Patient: sex F, age 74
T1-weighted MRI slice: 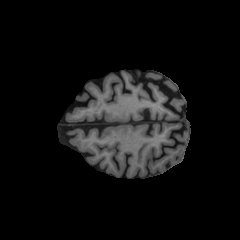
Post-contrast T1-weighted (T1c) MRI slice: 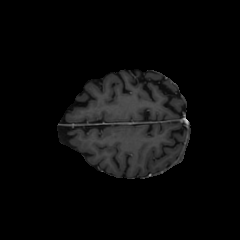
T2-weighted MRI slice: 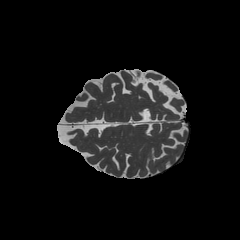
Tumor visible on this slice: yes
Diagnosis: Glioblastoma, IDH-wildtype
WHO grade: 4